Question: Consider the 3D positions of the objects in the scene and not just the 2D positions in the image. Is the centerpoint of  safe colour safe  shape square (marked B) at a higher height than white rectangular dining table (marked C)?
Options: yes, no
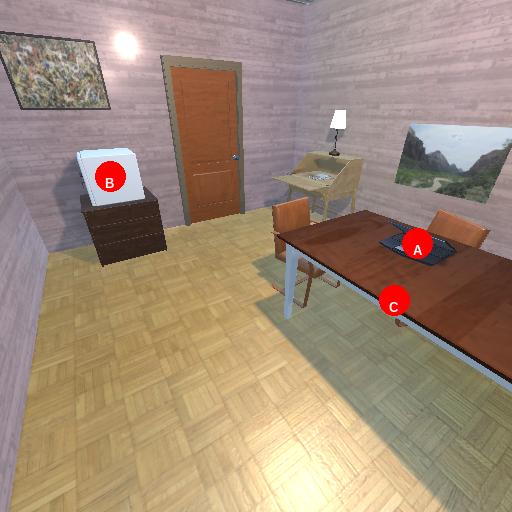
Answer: yes